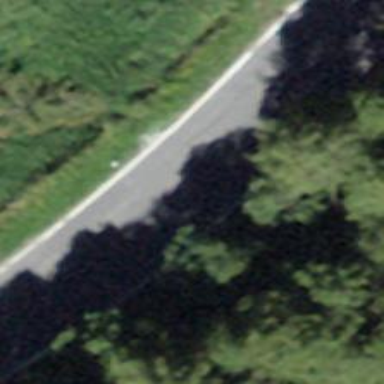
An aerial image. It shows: Tertiary road with asphalt surface.